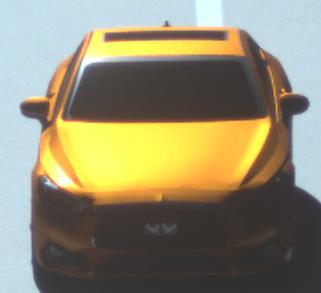
Make: Infiniti
Model: Q60 2.0t
Detailed model: Q60 (V37)
Model produced from: 2016/10
Model produced until: 2018/08
Doors: 2
Color: orange
Road condition: dry road
Daytime: morning or afternoon
Contrast: high contrast